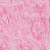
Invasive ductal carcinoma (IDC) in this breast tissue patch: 0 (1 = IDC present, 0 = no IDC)